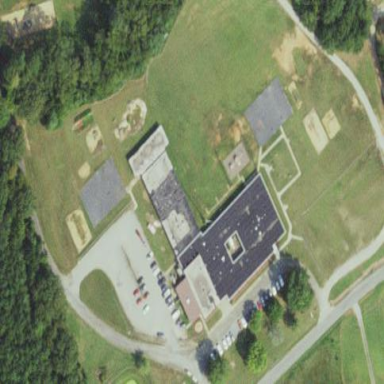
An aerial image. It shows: School.